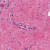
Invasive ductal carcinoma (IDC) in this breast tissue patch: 1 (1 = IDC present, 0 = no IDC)